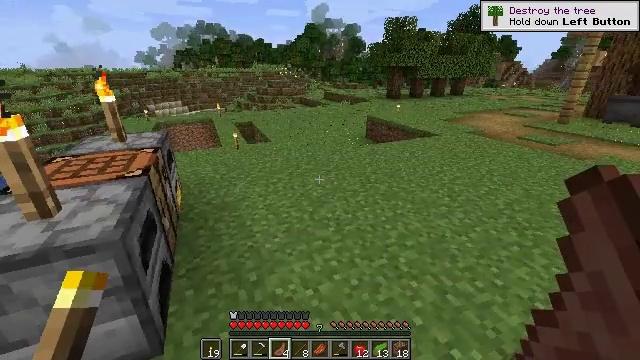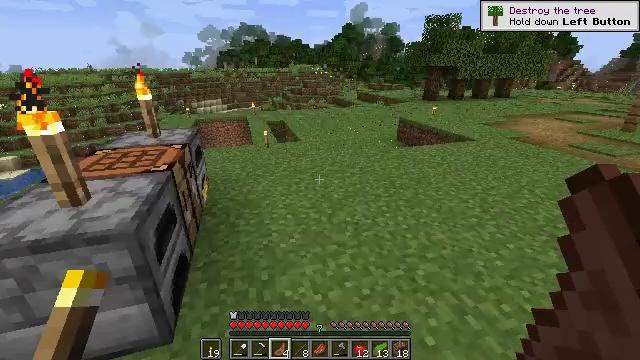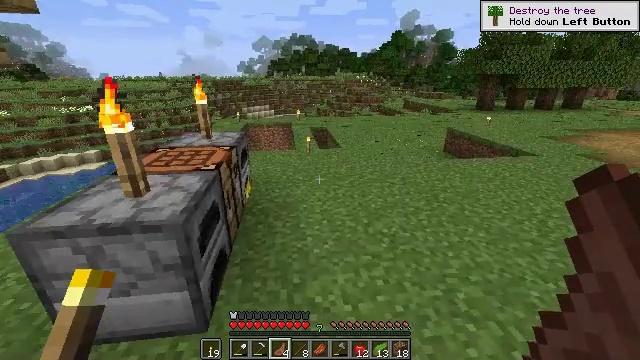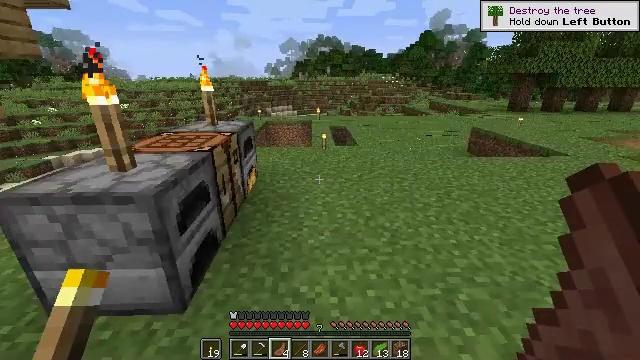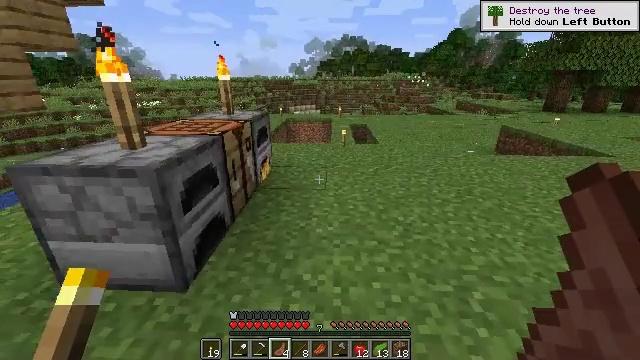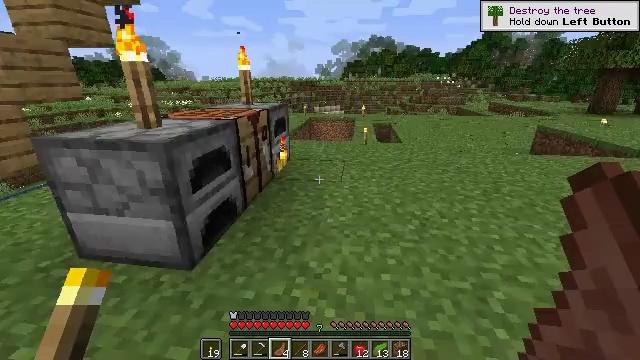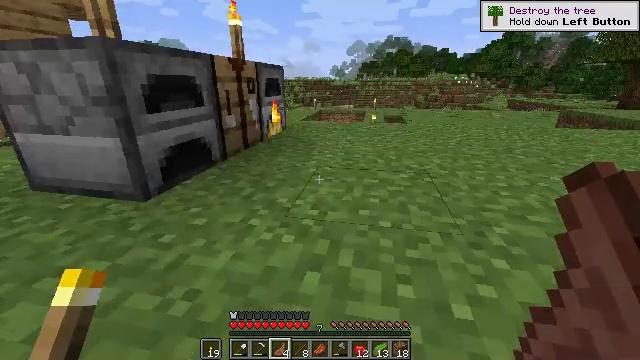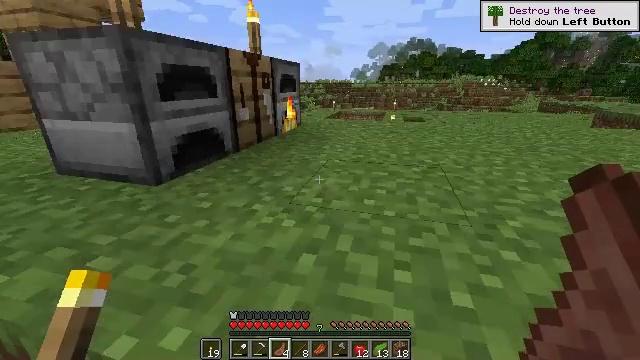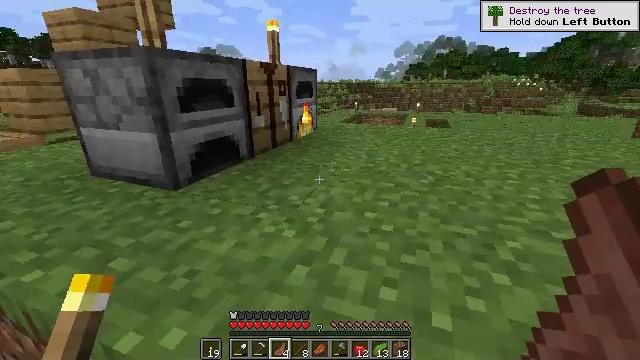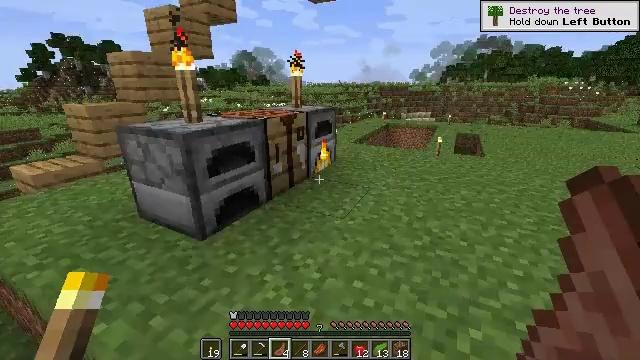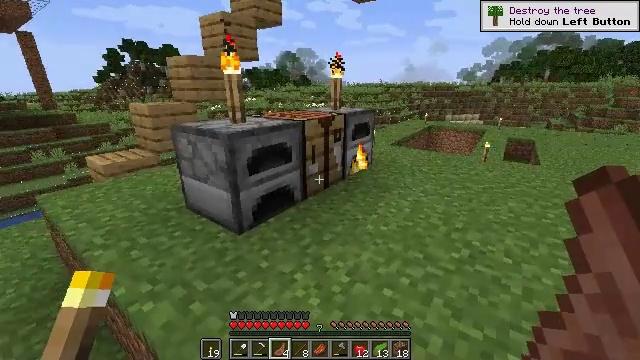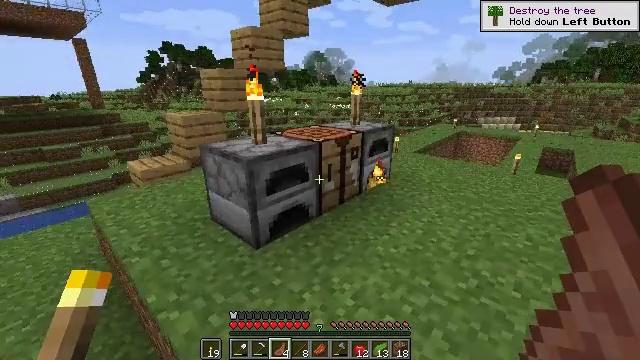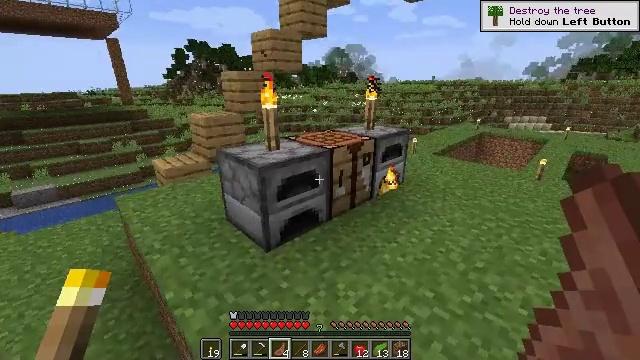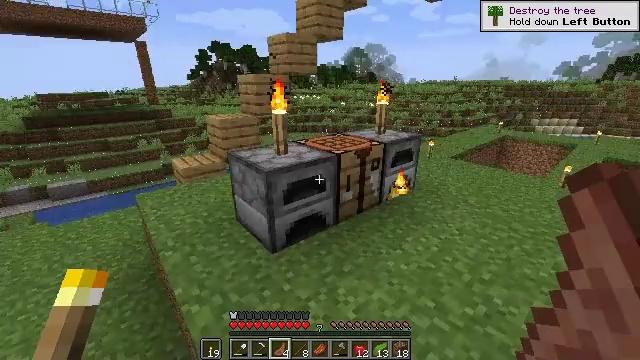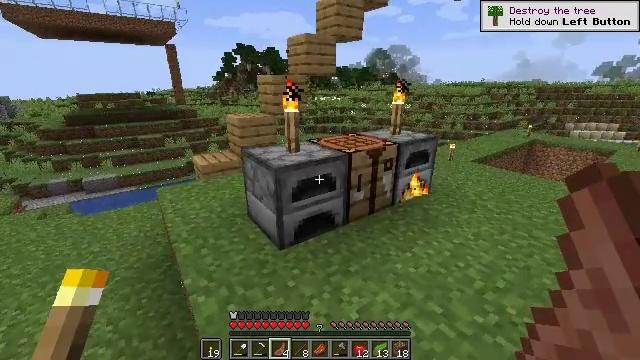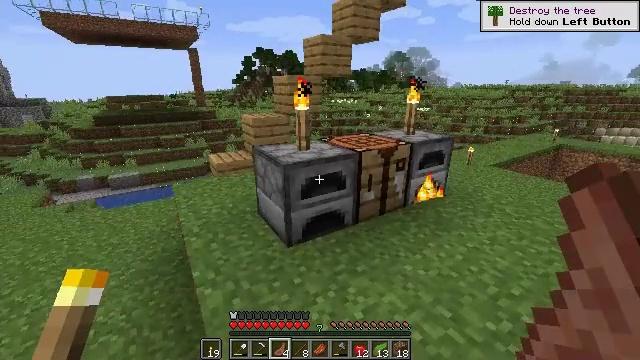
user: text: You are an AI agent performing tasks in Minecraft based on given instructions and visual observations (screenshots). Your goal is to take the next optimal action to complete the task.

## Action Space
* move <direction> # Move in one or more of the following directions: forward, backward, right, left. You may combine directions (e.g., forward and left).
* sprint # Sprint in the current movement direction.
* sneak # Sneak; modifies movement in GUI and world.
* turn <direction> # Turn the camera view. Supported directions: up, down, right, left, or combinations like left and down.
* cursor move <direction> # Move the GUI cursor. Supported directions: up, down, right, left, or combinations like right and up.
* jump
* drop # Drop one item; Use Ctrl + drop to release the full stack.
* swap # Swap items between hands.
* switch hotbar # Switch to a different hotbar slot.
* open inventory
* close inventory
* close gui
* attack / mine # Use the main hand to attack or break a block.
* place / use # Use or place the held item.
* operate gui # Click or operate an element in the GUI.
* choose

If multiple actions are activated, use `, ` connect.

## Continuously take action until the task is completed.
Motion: motion action
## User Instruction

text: craft item air
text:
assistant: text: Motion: move forward and move right, turn left, jump
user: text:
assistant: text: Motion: move forward and move right, turn left and up, jump
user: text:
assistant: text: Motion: move forward and move right, turn left, jump
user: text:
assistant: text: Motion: move forward and move right, turn left, jump
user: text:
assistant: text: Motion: move forward and move right, turn left, jump
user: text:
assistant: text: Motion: move forward and move right, turn left, jump
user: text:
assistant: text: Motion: move forward and move right, turn left, jump
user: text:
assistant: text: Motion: move forward and move right, turn left, jump
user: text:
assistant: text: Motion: move forward and move right, turn left, jump
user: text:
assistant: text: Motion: move forward and move right, turn left, jump
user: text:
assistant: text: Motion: move forward and move right, turn left, jump
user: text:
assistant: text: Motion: move forward and move right, turn left, jump
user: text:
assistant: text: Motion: move forward and move right, turn left, jump
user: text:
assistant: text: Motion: move forward and move right, turn left, jump
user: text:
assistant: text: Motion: move forward and move right, turn left
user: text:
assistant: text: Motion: move forward and move right, turn left
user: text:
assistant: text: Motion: move forward and move right, turn left
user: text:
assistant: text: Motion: turn left
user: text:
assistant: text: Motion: turn left
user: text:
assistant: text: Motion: turn left
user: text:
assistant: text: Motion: no_op
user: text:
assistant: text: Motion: use / place
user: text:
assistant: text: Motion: use / place
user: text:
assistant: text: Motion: use / place
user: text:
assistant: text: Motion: use / place
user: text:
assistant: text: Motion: no_op
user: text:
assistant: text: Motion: open gui
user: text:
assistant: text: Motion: no_op
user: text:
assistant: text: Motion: no_op
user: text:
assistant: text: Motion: no_op